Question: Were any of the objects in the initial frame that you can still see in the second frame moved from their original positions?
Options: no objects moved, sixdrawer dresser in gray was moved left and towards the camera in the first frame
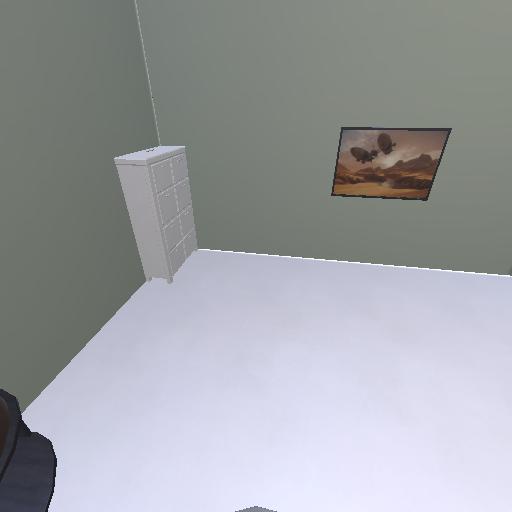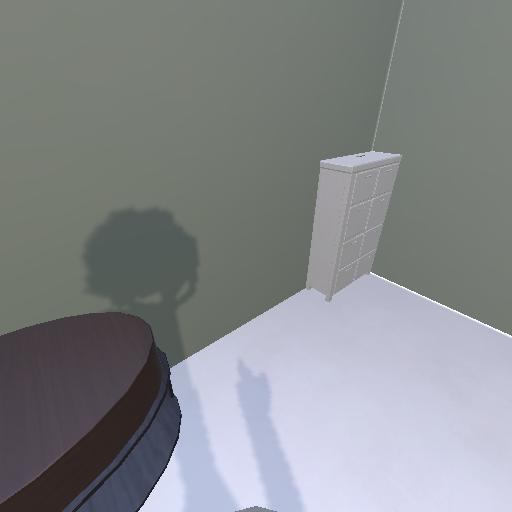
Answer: no objects moved